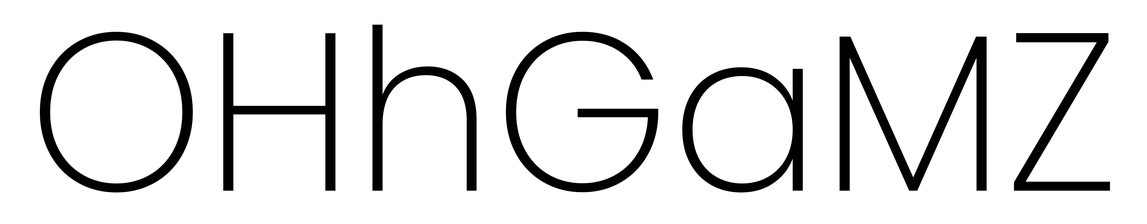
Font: Poppins-ExtraLight